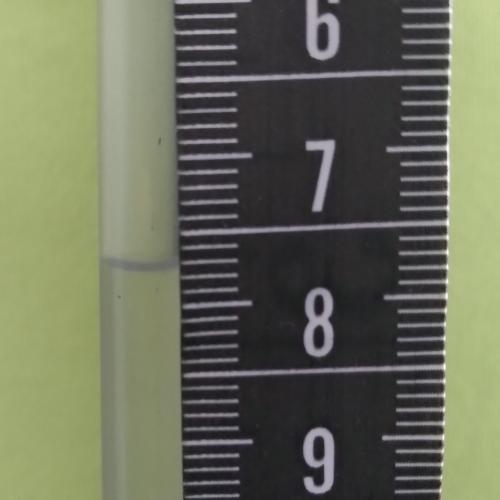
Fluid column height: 7.7 cm